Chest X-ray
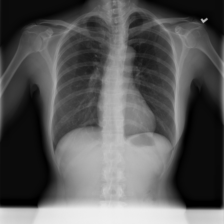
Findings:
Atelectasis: negative
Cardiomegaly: negative
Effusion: negative
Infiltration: negative
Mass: negative
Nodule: negative
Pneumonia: negative
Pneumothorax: negative
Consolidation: negative
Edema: negative
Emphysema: negative
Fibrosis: negative
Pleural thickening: negative
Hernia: negative